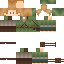
A male human skin with medium skin, wearing brown long hair dressed in a green hoodie and brown pants, featuring a closed mouth.